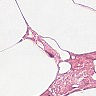
Metastatic tissue present: no